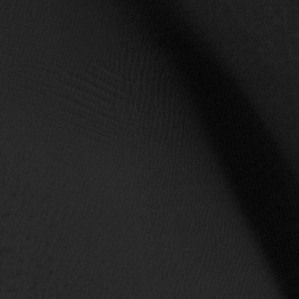
Label: non_frost